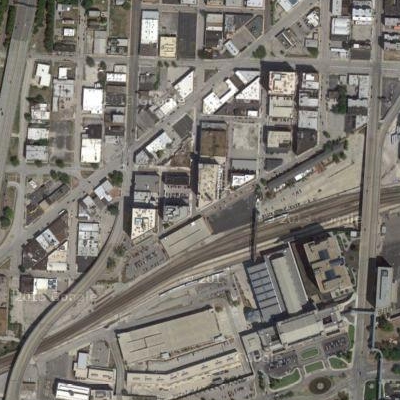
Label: cIndustry